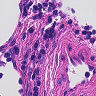
Metastatic tissue present: no